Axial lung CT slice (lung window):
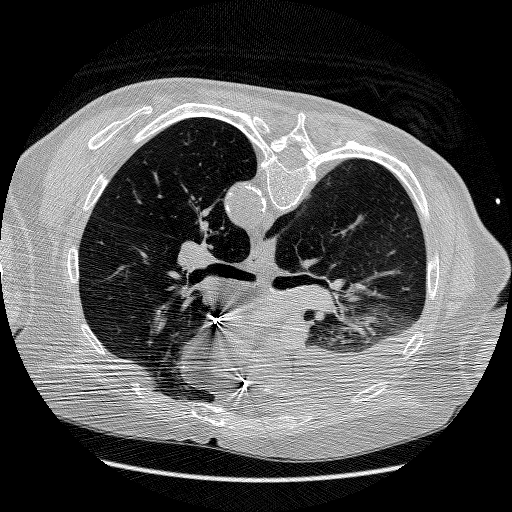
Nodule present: no